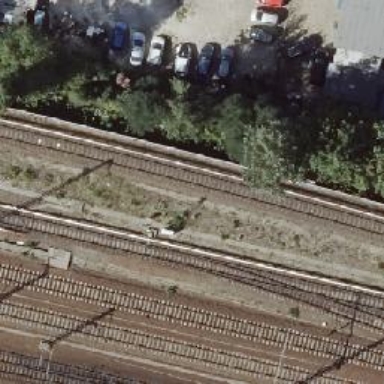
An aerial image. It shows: Railway switch with the turnout side on the right.